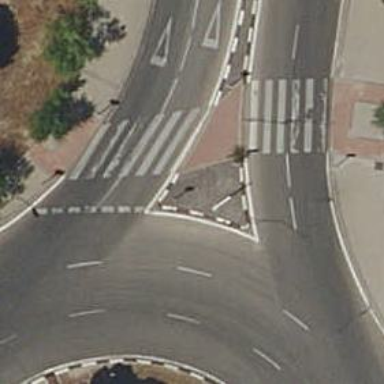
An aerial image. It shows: Uncontrolled crossing on the road.